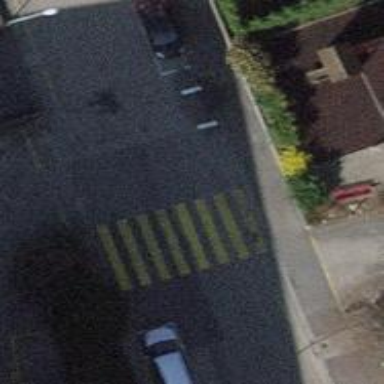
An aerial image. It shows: Marked crossing on asphalt footway.